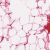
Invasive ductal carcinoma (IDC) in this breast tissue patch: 0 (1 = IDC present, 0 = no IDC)